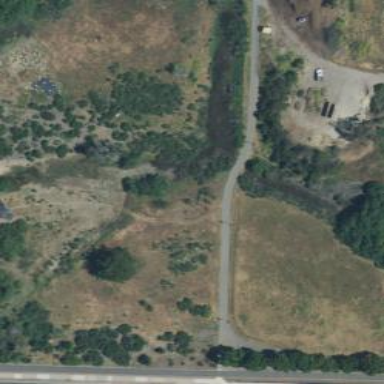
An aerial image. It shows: Culvert tunnel.